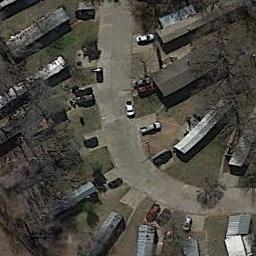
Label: mobile_home_park